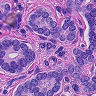
Metastatic tissue present: yes